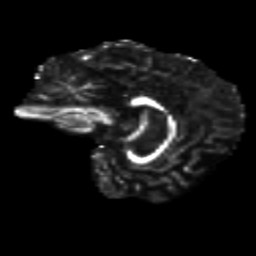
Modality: FA
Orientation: sagittal
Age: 48
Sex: female
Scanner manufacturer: siemens
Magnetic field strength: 3 T
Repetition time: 8.6 s
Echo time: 0.095 s